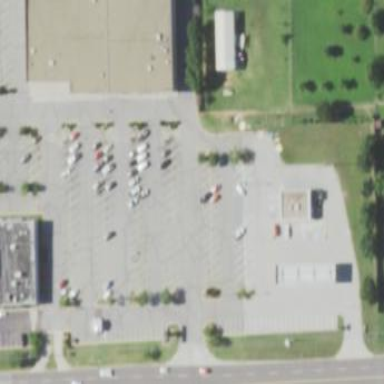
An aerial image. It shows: Parking area with surface.